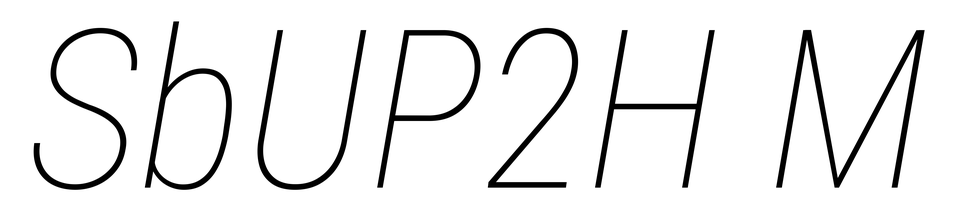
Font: Roboto-Italic_Condensed_Thin_Italic